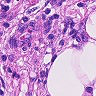
Metastatic tissue present: yes